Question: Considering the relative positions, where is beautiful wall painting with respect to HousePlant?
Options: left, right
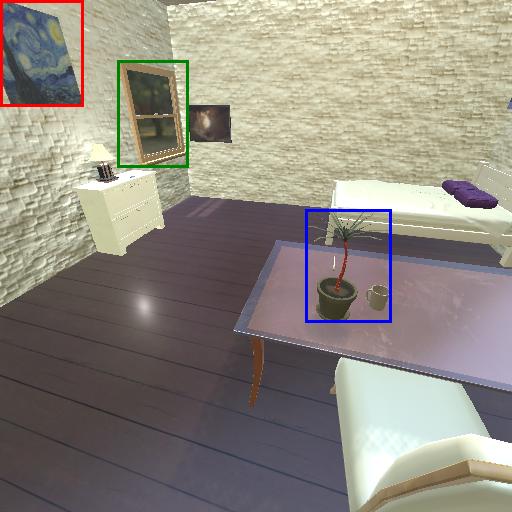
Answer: left